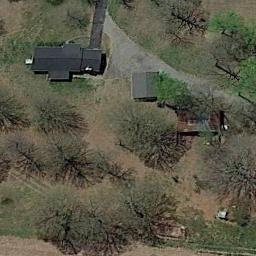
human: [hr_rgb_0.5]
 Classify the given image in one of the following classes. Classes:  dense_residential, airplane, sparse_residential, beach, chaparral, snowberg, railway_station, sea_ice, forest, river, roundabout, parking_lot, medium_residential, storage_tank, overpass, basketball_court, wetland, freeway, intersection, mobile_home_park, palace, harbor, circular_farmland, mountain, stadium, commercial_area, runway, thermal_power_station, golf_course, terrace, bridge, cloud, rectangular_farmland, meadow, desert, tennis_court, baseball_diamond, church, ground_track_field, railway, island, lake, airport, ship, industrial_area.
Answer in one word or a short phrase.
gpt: sparse_residential